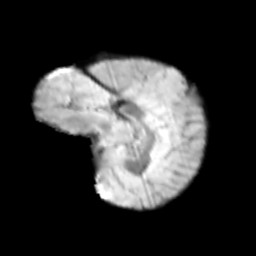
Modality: T2w
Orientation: sagittal
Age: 9
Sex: male
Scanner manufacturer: siemens
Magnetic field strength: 3 T
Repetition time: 3.8 s
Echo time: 0.07 s